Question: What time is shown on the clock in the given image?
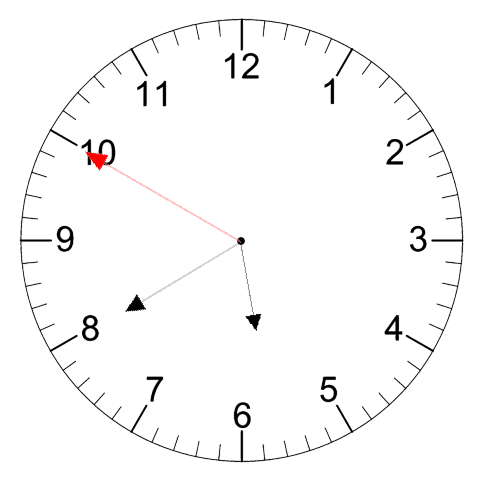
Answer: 05:39:50